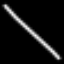
Label: line